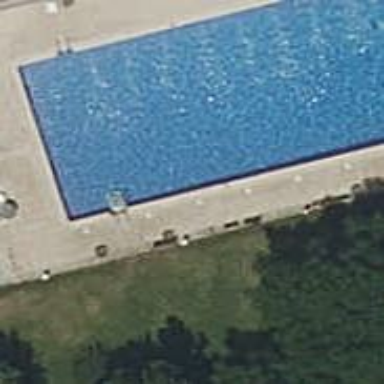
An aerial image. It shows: Swimming pool located in leisure land.